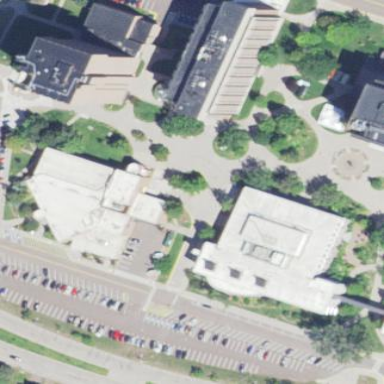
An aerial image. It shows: Library building.